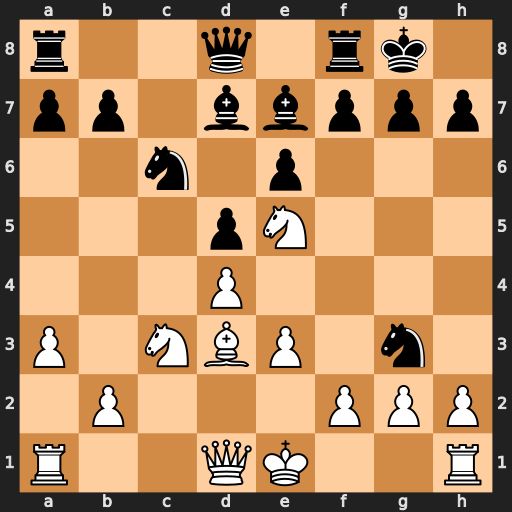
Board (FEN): r2q1rk1/pp1bbppp/2n1p3/3pN3/3P4/P1NBP1n1/1P3PPP/R2QK2R
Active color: w
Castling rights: KQ
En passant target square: -
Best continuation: Bxh7+ Kxh7 hxg3+ Kg8 Qh5